Aerial crown-view tile of a tropical tree (Barro Colorado Island, Panama), acquired 20250124:
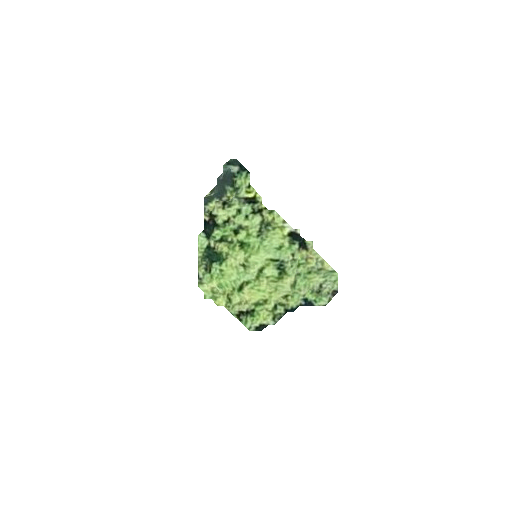
Species: Protium stevensonii
GBIF accepted scientific name: Tetragastris panamensis
Crown area: 20.481 m²